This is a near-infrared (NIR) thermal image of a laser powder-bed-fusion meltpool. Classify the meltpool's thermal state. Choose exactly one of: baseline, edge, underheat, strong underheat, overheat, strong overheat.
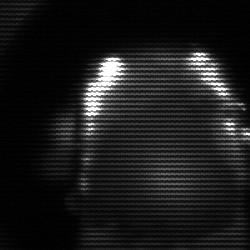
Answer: baseline